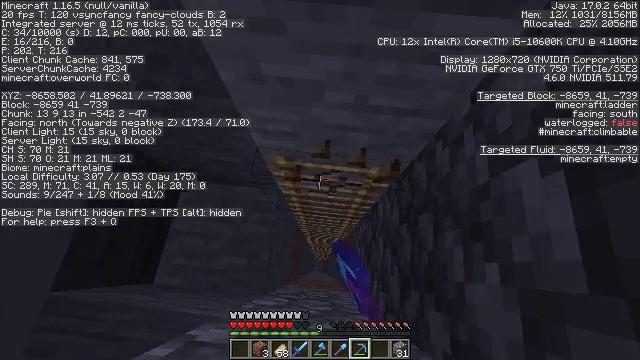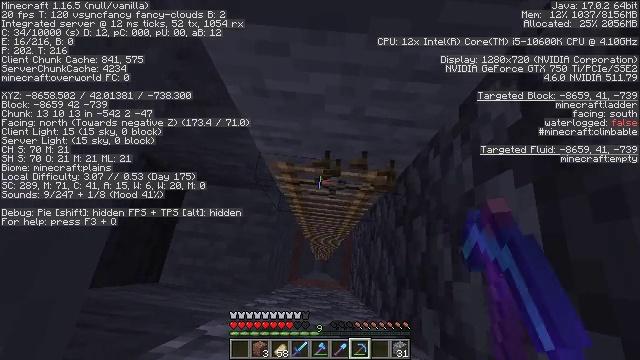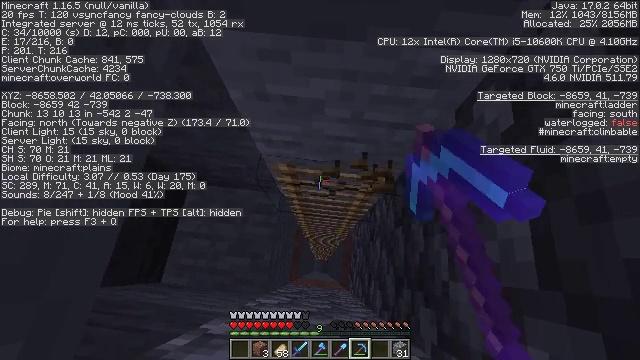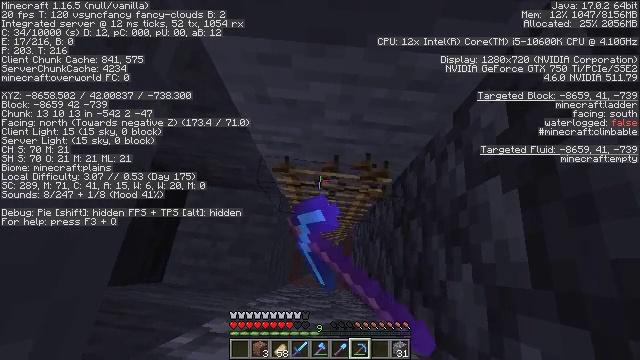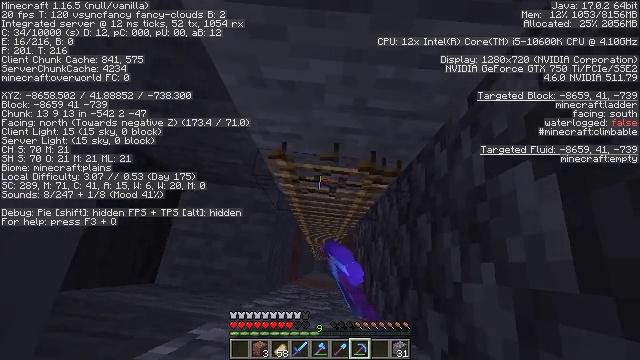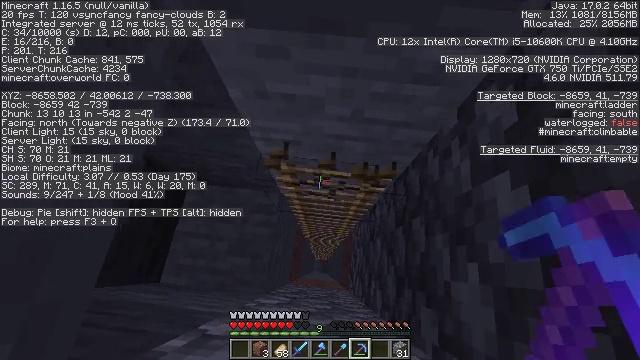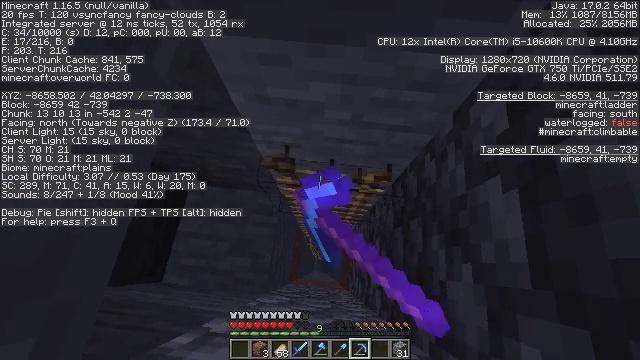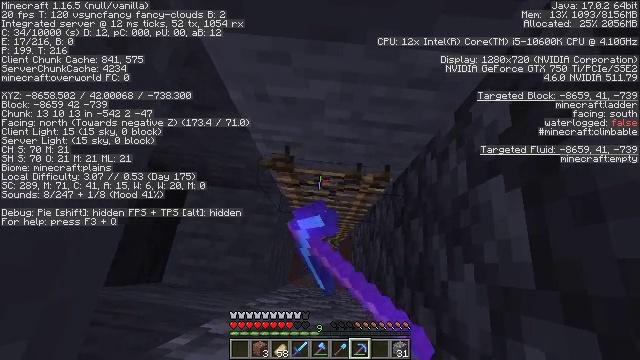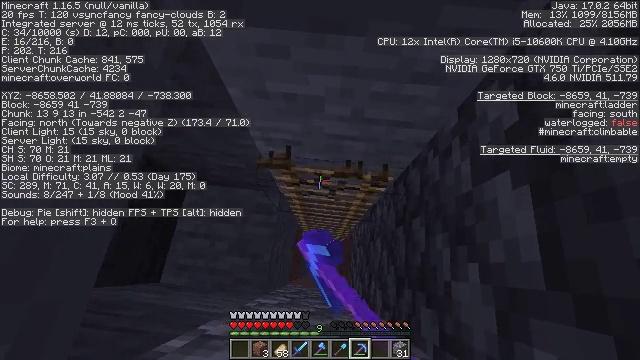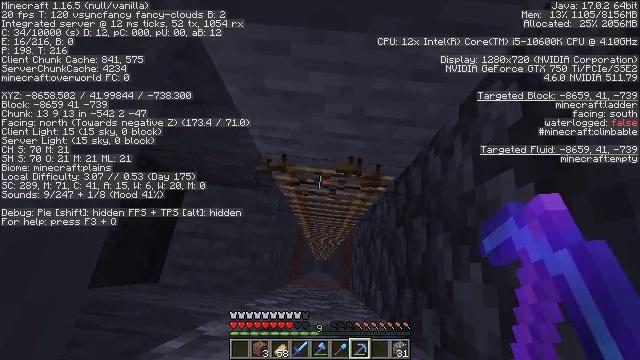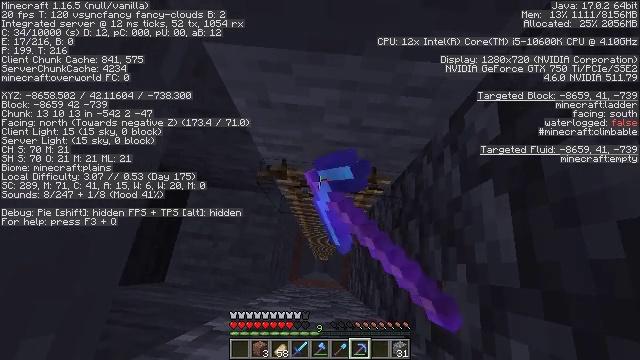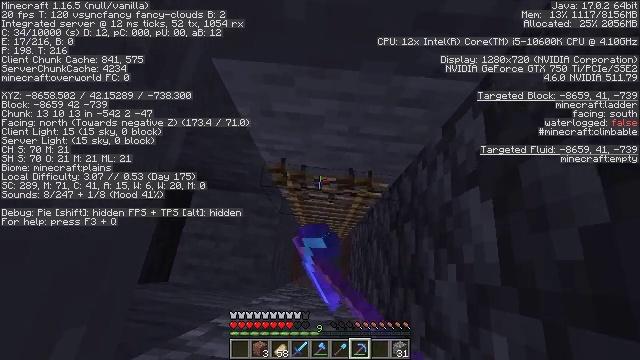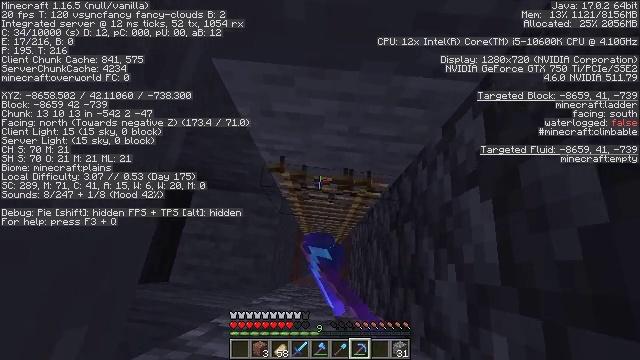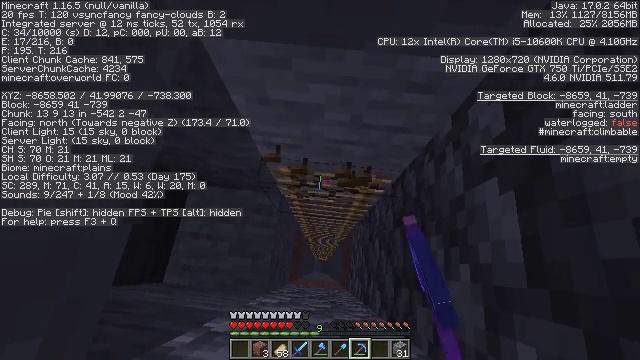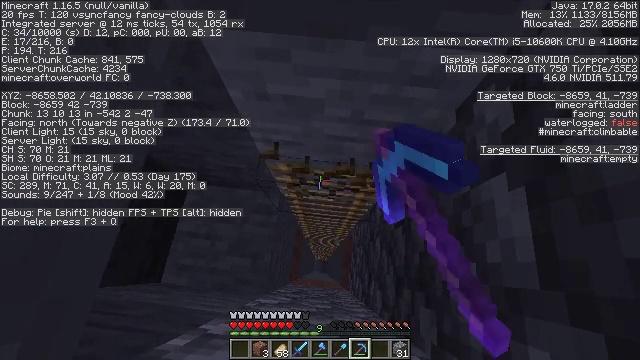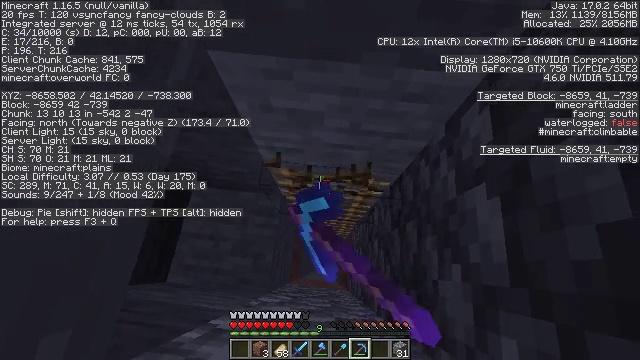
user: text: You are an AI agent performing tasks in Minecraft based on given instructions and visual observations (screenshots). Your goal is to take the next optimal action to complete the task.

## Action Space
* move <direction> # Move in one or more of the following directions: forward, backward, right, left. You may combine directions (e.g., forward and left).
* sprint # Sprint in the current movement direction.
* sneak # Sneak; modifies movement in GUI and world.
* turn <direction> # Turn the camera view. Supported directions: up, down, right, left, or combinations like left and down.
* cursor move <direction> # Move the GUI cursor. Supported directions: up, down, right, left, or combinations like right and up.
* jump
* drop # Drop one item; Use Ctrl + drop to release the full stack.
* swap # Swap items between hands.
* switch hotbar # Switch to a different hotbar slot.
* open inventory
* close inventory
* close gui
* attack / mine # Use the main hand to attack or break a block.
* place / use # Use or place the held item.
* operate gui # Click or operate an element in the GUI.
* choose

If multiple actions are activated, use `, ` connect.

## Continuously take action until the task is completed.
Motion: motion action
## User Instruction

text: Collect the ladder block.
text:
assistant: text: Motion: attack / mine, jump
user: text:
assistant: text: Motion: attack / mine, jump
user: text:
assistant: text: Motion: attack / mine, jump
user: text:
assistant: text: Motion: attack / mine, jump
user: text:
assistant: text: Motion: attack / mine, jump
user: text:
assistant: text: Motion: attack / mine, jump
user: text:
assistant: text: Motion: attack / mine, jump
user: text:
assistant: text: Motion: attack / mine, jump
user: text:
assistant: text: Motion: attack / mine, jump
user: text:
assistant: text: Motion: attack / mine, jump
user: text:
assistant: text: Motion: attack / mine, jump
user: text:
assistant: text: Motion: attack / mine, jump
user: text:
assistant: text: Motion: attack / mine, jump
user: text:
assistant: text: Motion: attack / mine, jump
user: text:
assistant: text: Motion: attack / mine, jump
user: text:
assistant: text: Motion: attack / mine, jump
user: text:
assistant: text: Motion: attack / mine, jump
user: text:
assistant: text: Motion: attack / mine, jump
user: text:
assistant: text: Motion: attack / mine, jump
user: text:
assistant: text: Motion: attack / mine, jump
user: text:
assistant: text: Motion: attack / mine, jump
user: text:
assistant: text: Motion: attack / mine, jump
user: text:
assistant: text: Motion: attack / mine, jump
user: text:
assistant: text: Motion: attack / mine, jump
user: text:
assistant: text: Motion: attack / mine, jump
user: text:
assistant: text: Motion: attack / mine, jump
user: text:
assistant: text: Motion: attack / mine, jump
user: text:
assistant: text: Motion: attack / mine, jump
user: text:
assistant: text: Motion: attack / mine, jump
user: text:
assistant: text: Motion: attack / mine, jump